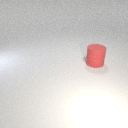
large red rubber cylinder